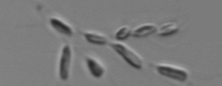
Label: Dinobryon